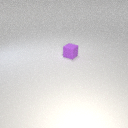
small purple rubber cube